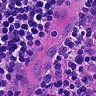
Metastatic tissue present: no